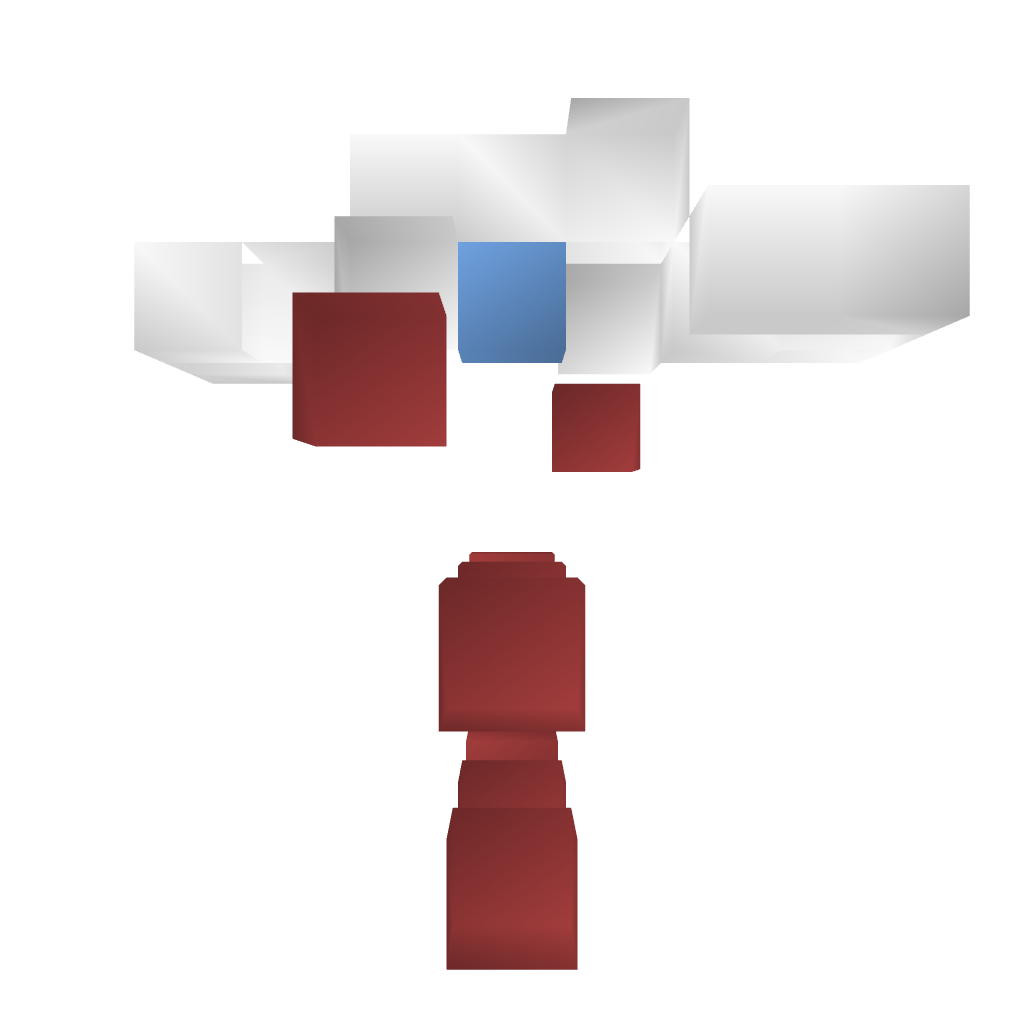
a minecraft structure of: Fairtrade bad low quality